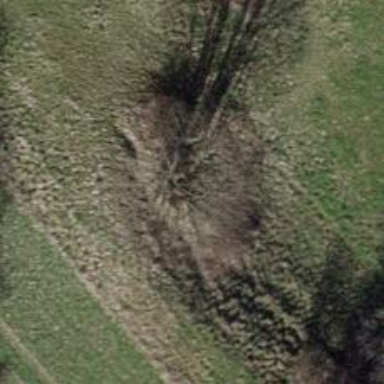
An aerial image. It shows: Broadleaved tree in natural setting.